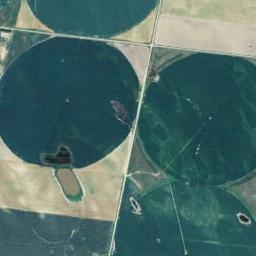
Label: circular_farmland